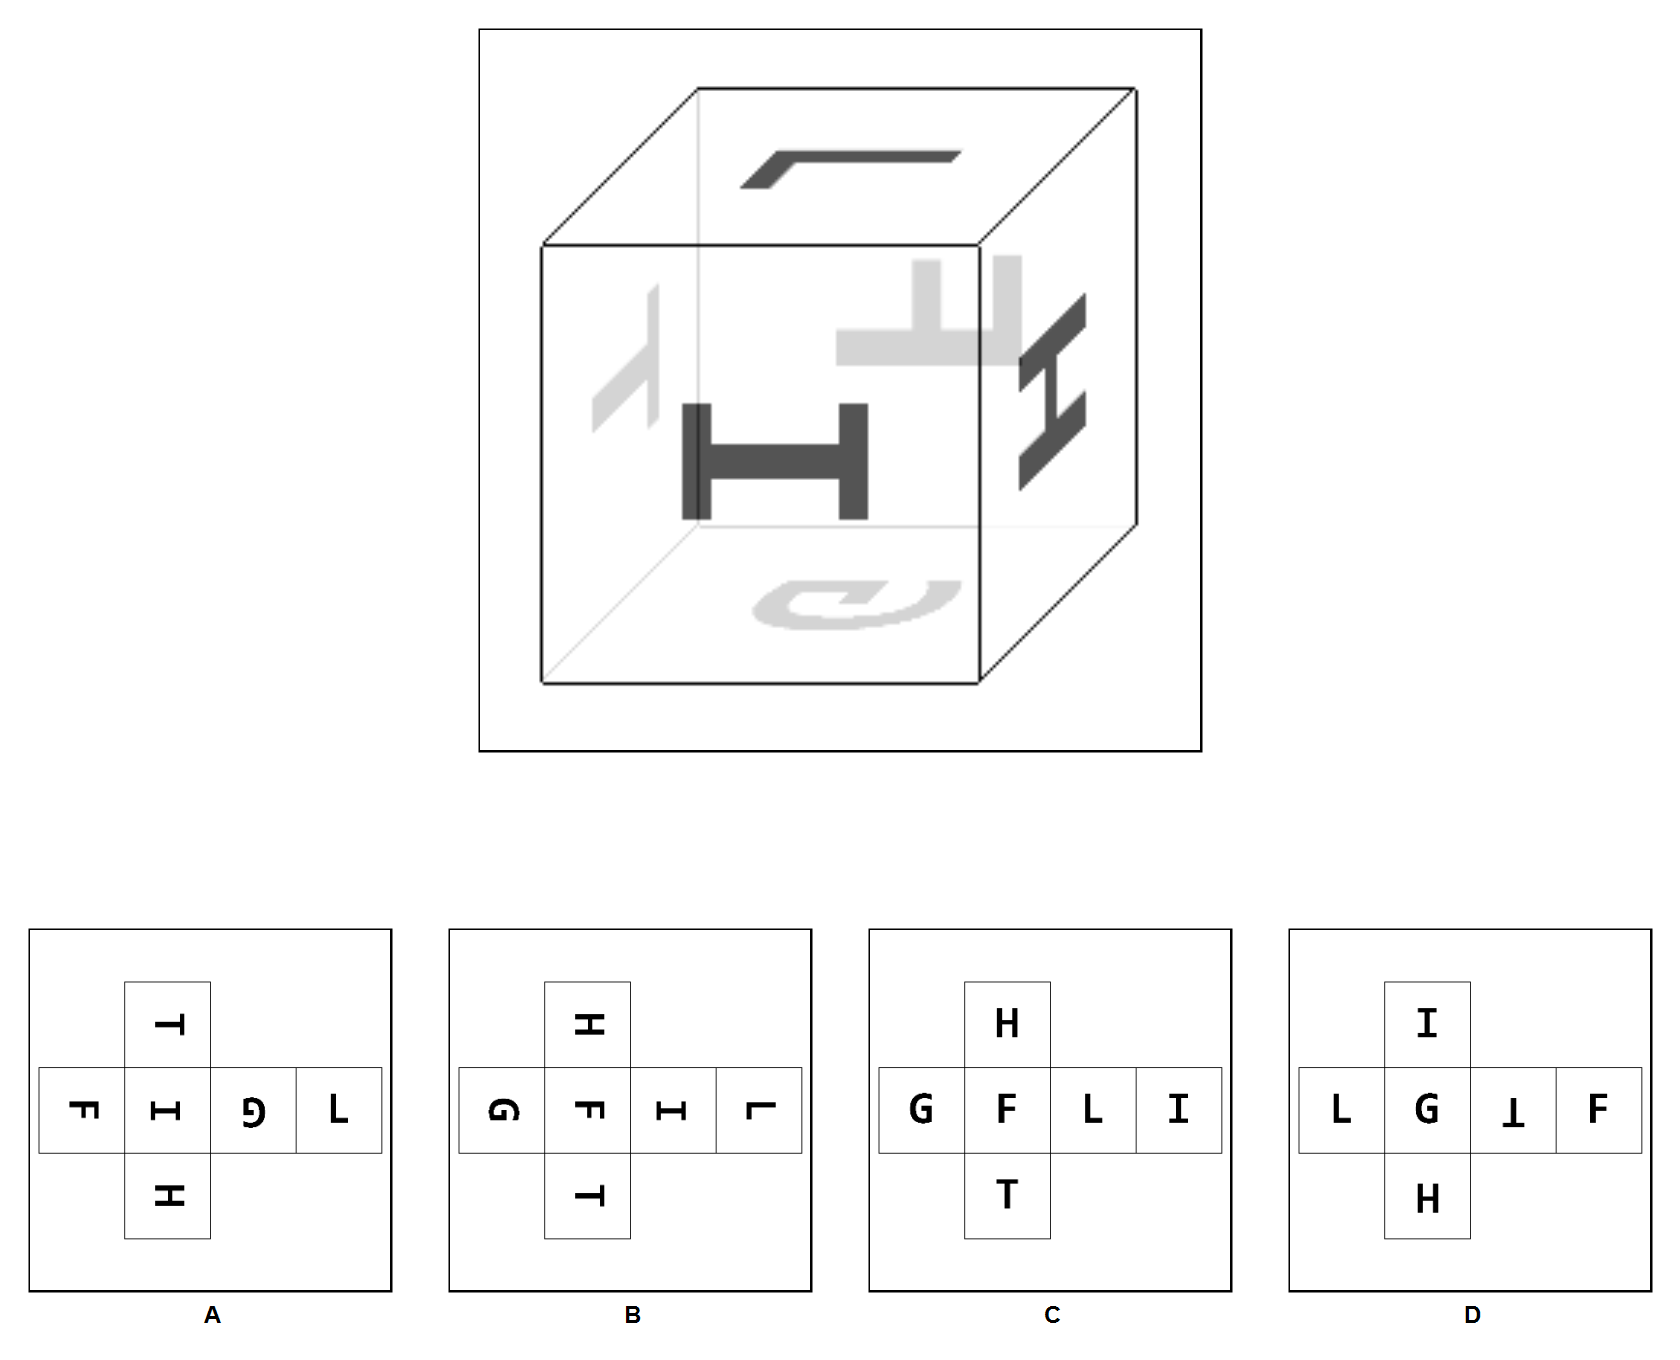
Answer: C